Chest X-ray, PA view. Patient: 39 years old, sex F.
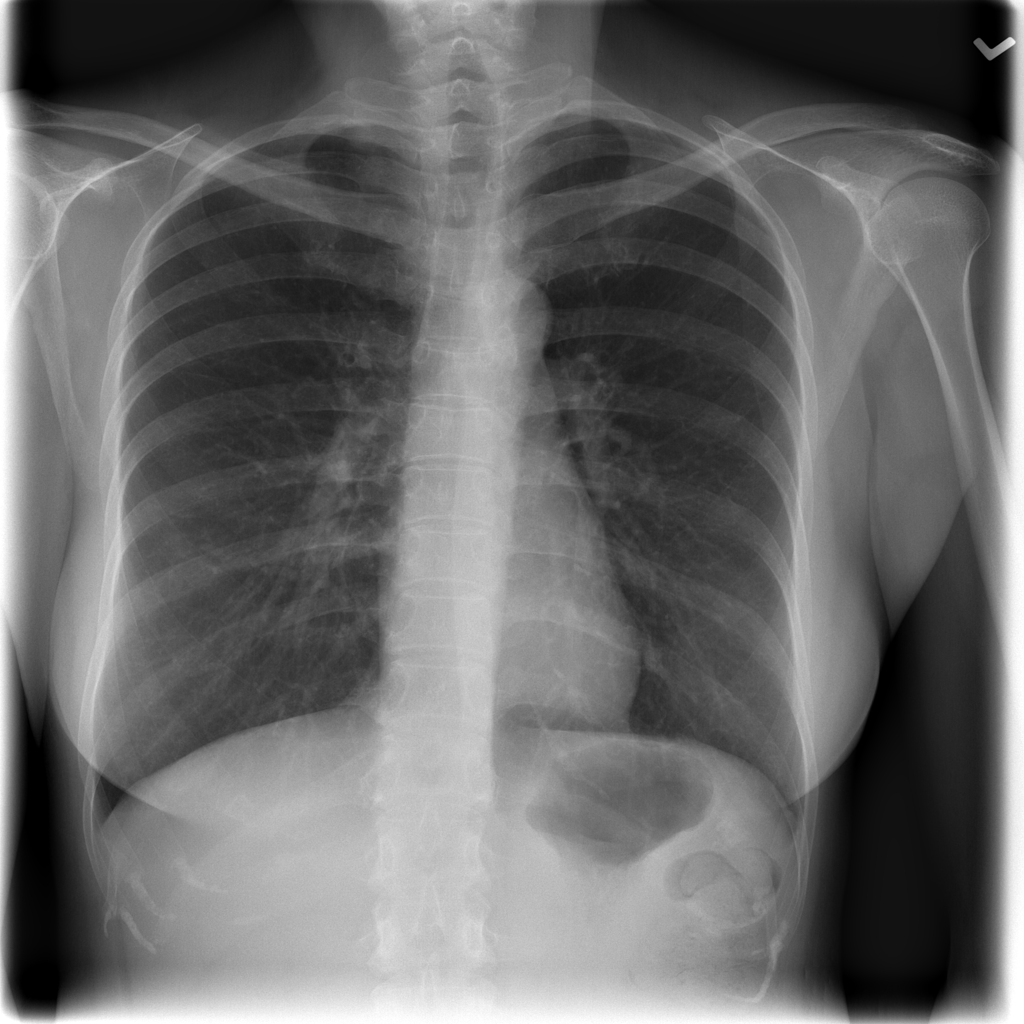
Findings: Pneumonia